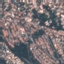
Land use / land cover: Residential